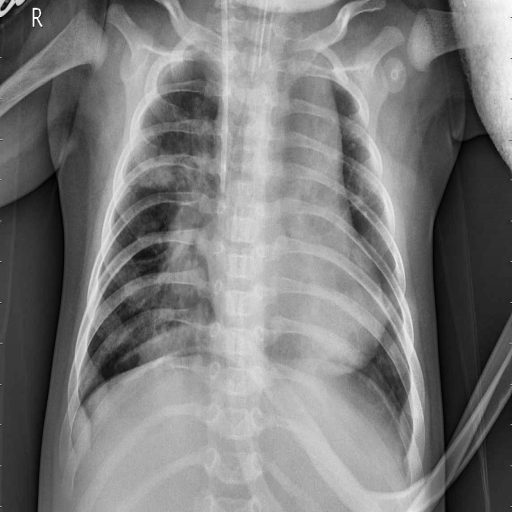
Finding: PNEUMONIA